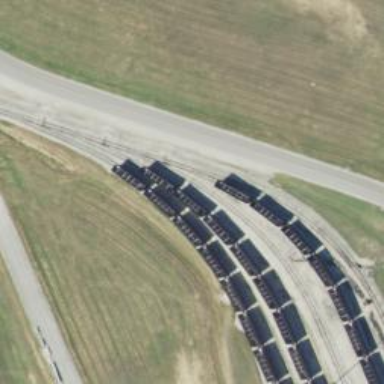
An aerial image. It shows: Railway yard used for servicing trains.